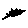
Label: cat